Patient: sex M, age 44
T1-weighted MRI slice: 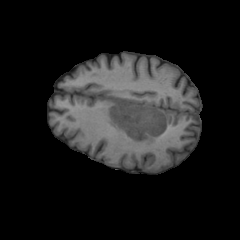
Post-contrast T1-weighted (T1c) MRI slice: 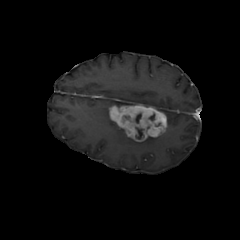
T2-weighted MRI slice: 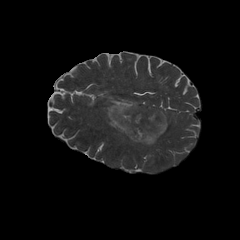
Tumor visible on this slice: yes
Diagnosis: Glioblastoma, IDH-wildtype
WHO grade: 4